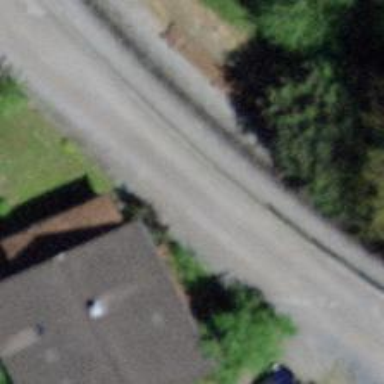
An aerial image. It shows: Retaining wall.